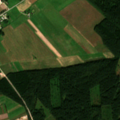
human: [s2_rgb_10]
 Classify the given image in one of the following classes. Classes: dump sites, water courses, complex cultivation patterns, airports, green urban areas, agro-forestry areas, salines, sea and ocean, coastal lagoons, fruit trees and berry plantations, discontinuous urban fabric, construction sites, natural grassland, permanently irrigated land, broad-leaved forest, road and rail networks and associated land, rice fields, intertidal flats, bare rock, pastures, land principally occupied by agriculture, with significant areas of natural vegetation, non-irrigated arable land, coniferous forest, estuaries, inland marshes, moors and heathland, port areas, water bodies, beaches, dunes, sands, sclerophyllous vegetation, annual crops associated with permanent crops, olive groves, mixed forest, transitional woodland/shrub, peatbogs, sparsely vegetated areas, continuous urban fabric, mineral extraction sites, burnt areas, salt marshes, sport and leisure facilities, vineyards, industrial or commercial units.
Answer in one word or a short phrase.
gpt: discontinuous urban fabric, non-irrigated arable land, complex cultivation patterns, coniferous forest, transitional woodland/shrub